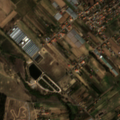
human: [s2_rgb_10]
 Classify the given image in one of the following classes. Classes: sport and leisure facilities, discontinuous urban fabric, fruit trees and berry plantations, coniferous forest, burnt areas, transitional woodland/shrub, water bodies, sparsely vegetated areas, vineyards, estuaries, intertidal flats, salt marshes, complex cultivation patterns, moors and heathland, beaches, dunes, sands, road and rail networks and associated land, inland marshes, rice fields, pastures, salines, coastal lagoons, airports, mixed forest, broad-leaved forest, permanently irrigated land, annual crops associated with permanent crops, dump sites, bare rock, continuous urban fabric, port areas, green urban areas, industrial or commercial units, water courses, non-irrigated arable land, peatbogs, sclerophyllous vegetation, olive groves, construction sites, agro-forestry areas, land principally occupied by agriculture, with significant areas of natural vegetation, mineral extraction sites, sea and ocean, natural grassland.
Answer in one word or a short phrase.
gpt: discontinuous urban fabric, permanently irrigated land, vineyards, complex cultivation patterns, agro-forestry areas